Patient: sex M, age 45
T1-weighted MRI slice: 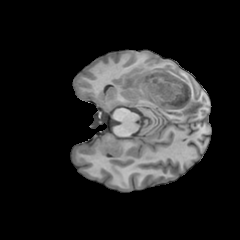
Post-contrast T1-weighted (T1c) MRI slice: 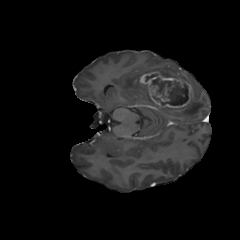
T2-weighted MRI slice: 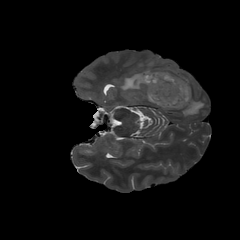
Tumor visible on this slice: yes
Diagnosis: Glioblastoma, IDH-wildtype
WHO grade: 4